Question: I "converted" my app to be iPhone 5 compatible by adding the 'Default-568h@2x.png' startup image and all appeared to be working fine. The app is a simple Navigation Controller app which starts with a 'UITableView'.
By "appears to be working", I mean that the initial 'UITableView' displays fine on the iPhone 5, occupying the entire screen properly. However, the view doesn't respond to touch events in the bottom 176 pixels, exactly the "new" area for the iPhone 5.
In the annotated screenshot below, the red area doesn't respond to touch events. The problem occurs on all the views of my app. At first I thought it was a simulator bug, but I've tested on an iPhone 5 and the problem is the same. Also, this particular app is the only one that has this issue.
I suspect it has something to do with the fact that the app was first created a long time ago (around the time of iOS 3.x), and that there's something in those old NIB files which is messing things up.
I've tried changing the view sizes and autoresizing masks but nothing makes any difference, and it's driving me crazy!

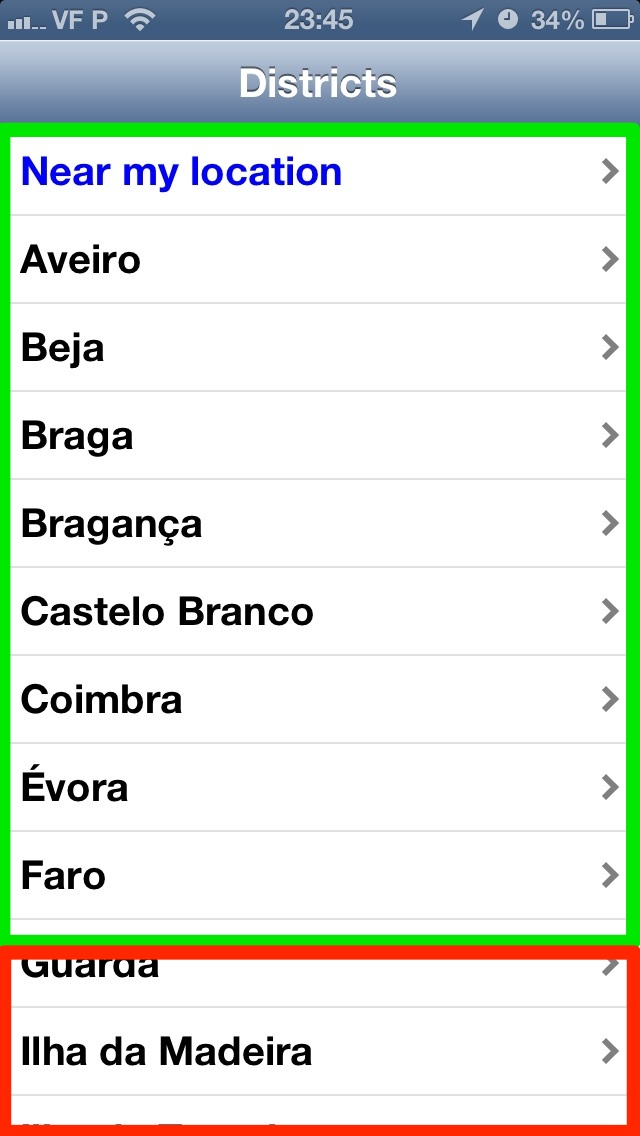
Answer: Just add this line in your 'applicationDidFinishLaunching:' method, it should solve your problem:
'''
window.frame = [[UIScreen mainScreen] bounds];
'''
Alternatively, you can enable the checkbox of your window under the Attributes Inspector of the xib file.